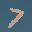
Label: 7